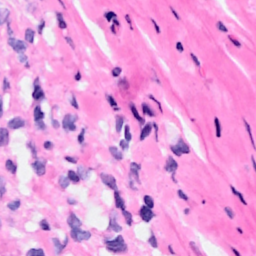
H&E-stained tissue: Breast